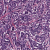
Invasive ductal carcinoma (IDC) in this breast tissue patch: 1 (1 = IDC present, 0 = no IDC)